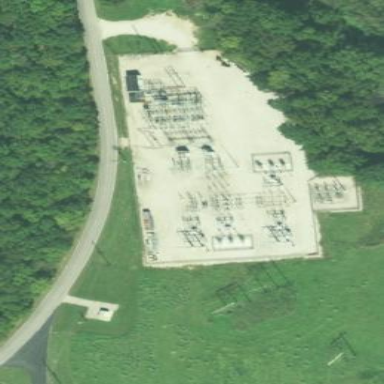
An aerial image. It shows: Distribution level power substation.